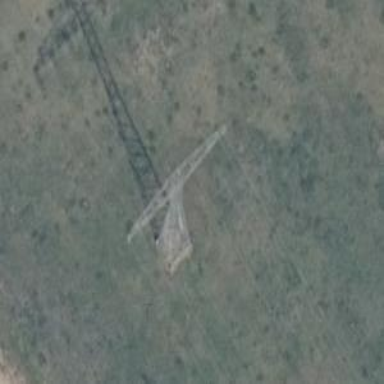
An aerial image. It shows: Power tower.